Question: I have such mysql table

And I have 2 variables/values, for example 'FLASH' and 'LCD'
I want: if 'FLASH' does not exist in the column 'name', then 'SELECT ... WHERE' column 'name = 'LCD''. If 'FLASH' exists, then does not select based on 'LCD'
Wrote such query
'''
SELECT
t1.name AS lev1, t1.url AS url1
FROM CategoryForTest AS t1
LEFT JOIN CategoryForTest AS t2 ON t2.parent = t1.category_id
LEFT JOIN CategoryForTest AS t3 ON t3.parent = t2.category_id
LEFT JOIN CategoryForTest AS t4 ON t4.parent = t3.category_id
WHERE exists (
SELECT name
from CategoryForTest
WHERE t4.name = 'FLASH'
)
UNION ALL
SELECT
t1.name AS lev1, t1.url AS url1
FROM CategoryForTest AS t1
LEFT JOIN CategoryForTest AS t2 ON t2.parent = t1.category_id
LEFT JOIN CategoryForTest AS t3 ON t3.parent = t2.category_id
LEFT JOIN CategoryForTest AS t4 ON t4.parent = t3.category_id
WHERE not exists (
SELECT name
from CategoryForTest
WHERE t4.name = 'FLASH'
)
AND t2.name = 'LCD'
'''
But i get
'''
Array
(
[0] => Array
(
[lev1] => ELECTRONICS
[url1] => url-electronics
)
[1] => Array
(
[lev1] => TELEVISIONS
[url1] => url-televisions
)
)
'''
Expect to see just '[0] => Array'
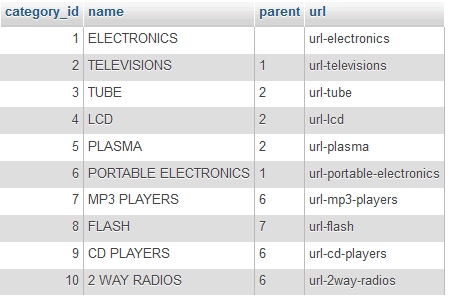
Answer: This may help you.
'''
(
SELECT
t1.name AS lev1, t1.url AS url1
FROM test AS t1
LEFT JOIN test AS t2 ON t2.parent = t1.categ_id
LEFT JOIN test AS t3 ON t3.parent = t2.categ_id
LEFT JOIN test AS t4 ON t4.parent = t3.categ_id
WHERE not exists (
SELECT
t1.name AS lev1, t1.url AS url1
FROM test AS t1
LEFT JOIN test AS t2 ON t2.parent = t1.categ_id
LEFT JOIN test AS t3 ON t3.parent = t2.categ_id
LEFT JOIN test AS t4 ON t4.parent = t3.categ_id
WHERE exists (
SELECT name
from test
WHERE t4.name = 'FLASH'
)
)
AND t2.name = 'LCD'
GROUP BY t1.categ_id
)
UNION ALL
(
SELECT
t1.name AS lev1, t1.url AS url1
FROM test AS t1
LEFT JOIN test AS t2 ON t2.parent = t1.categ_id
LEFT JOIN test AS t3 ON t3.parent = t2.categ_id
LEFT JOIN test AS t4 ON t4.parent = t3.categ_id
WHERE exists (
SELECT name
from test
WHERE t4.name = 'FLASH'
)
)
'''
fidle is <URL>